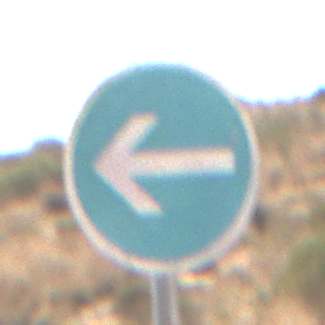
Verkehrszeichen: VorgeschriebeneFahrtrichtungHierLinks
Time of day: Midday
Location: Outdoor (Nature)
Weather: PartlyCloudy
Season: NotSpecified
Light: Natural